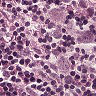
Metastatic tissue present: yes